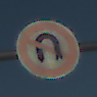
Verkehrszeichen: VerbotWenden
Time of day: SunriseSunset
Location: Outdoor (Nature)
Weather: Clear
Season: NotSpecified
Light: Natural